Question: I'm trying to perform a deploy a rails app on EC2 using ElasticBeanstalk, but I'm having some troubles. I was able to perform every step needed on my computer following Amazon's tutorial (<URL>.
After deploying the app, I keep receiving this error passenger error on my server:

At first I tough this could be somewhat related to my config.yml file, so, here is how it is now:
'''
production:
adapter: mysql2
encoding: utf8
database: <%= ENV['RDS_DB_NAME'] %>
username: <%= ENV['RDS_USERNAME'] %>
password: <%=['RDS_PASSWORD'] %>
host: <%= ENV['RDS_HOSTNAME']%>
port: <%= ENV['RDS_PORT'] %>
'''
Any ideas on why could be happening?
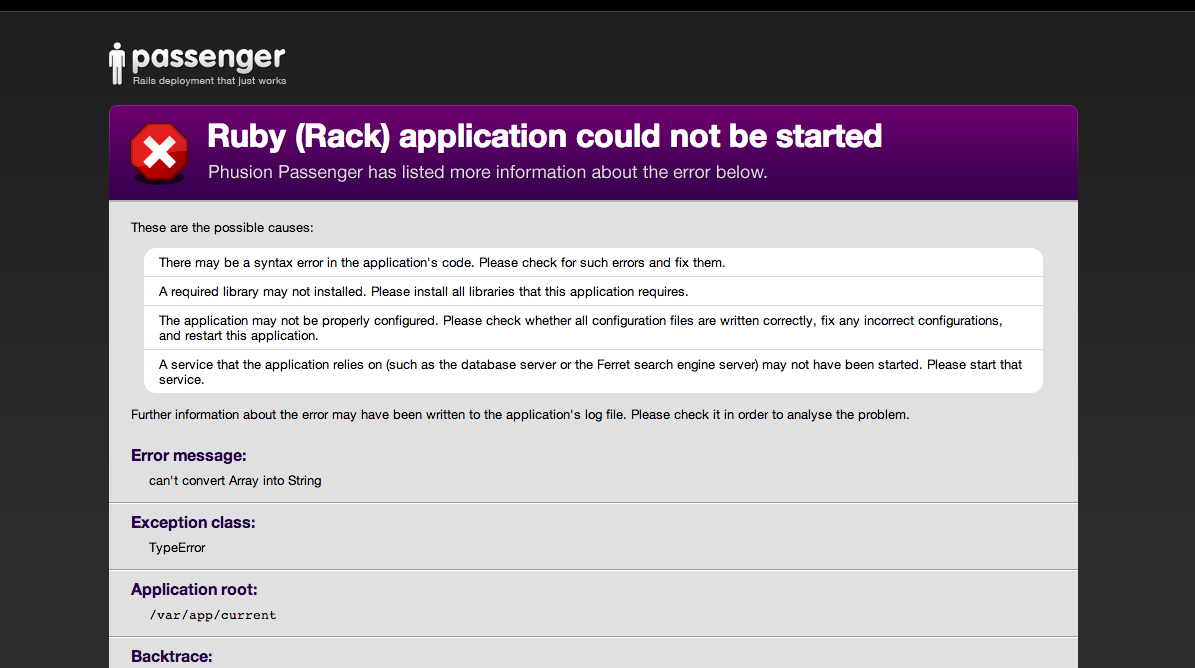
Answer: Your password looks a lot like an array to me. I think you might want 'password: <%= ENV['RDS_PASSWORD'] %>'